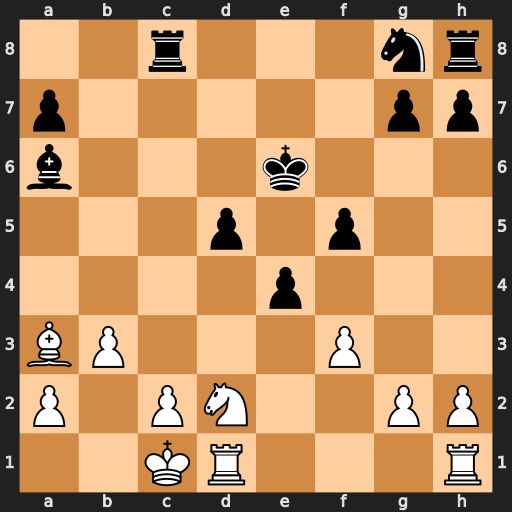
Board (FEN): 2r3nr/p5pp/b3k3/3p1p2/4p3/BP3P2/P1PN2PP/2KR3R
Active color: w
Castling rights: -
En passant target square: -
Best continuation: fxe4 fxe4 Nxe4 dxe4 Rd6+ Kf7 Rxa6